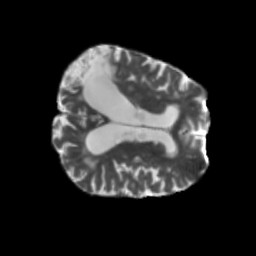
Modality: T2w
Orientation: axial
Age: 66
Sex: female
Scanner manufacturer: siemens
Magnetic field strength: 3 T
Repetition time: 5.47 s
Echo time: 0.0854 s